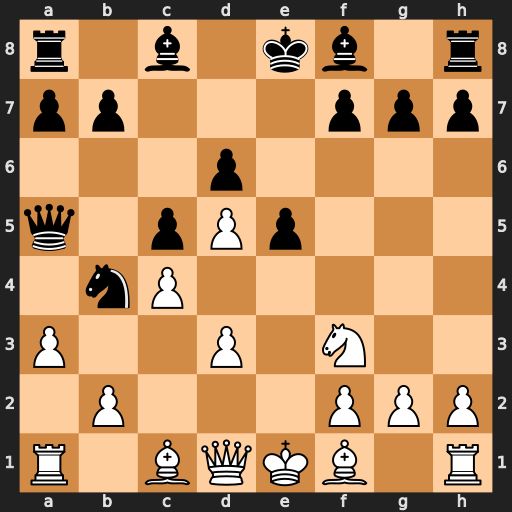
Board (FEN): r1b1kb1r/pp3ppp/3p4/q1pPp3/1nP5/P2P1N2/1P3PPP/R1BQKB1R
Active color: w
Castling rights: KQkq
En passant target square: -
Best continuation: Bd2 Nxd3+ Bxd3